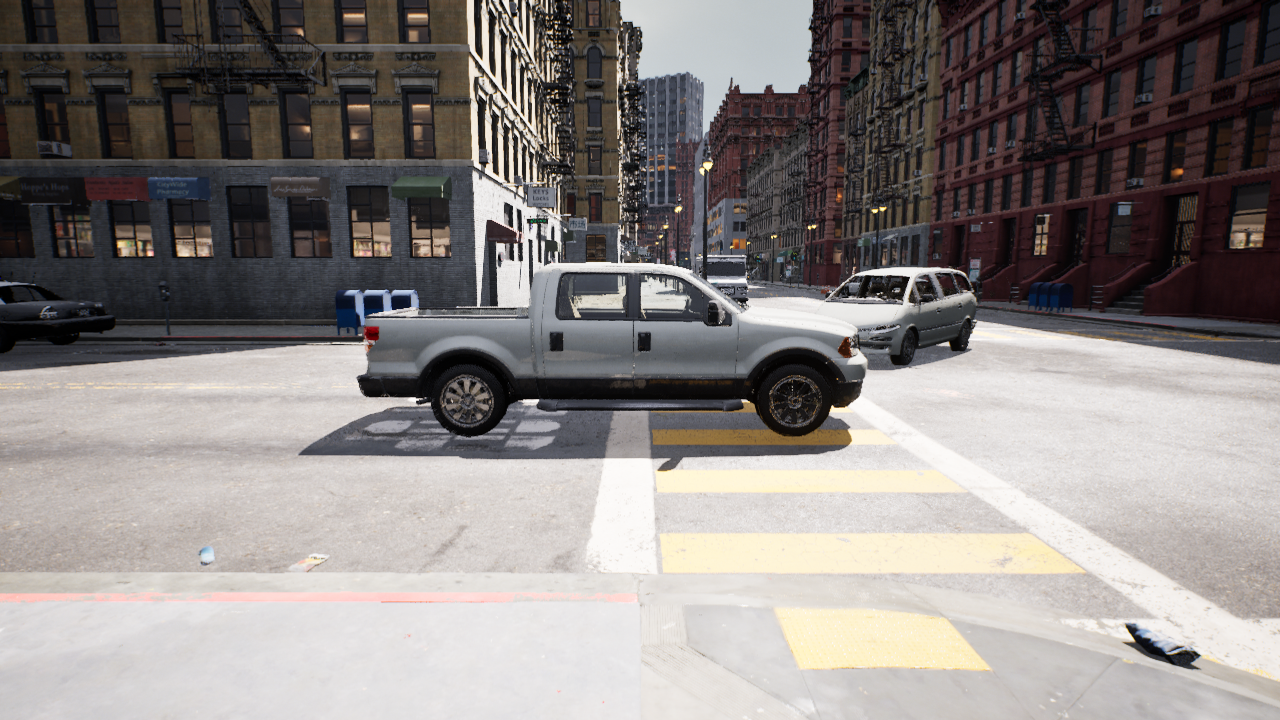
Venue: residential
Lighting: clear day
Vehicle rig: pickup